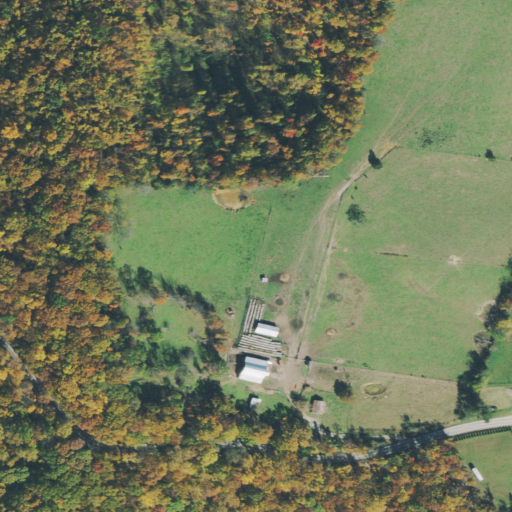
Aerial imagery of mountain in Tennessee named Algood Mountain containing deciduous forest, pasture, open development, and low intensity development